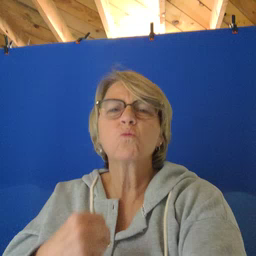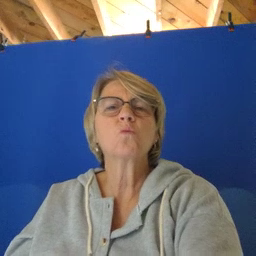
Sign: cute